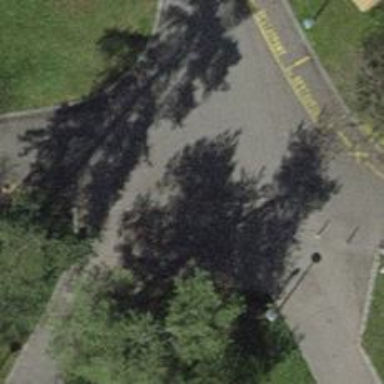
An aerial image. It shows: Bollard barrier.